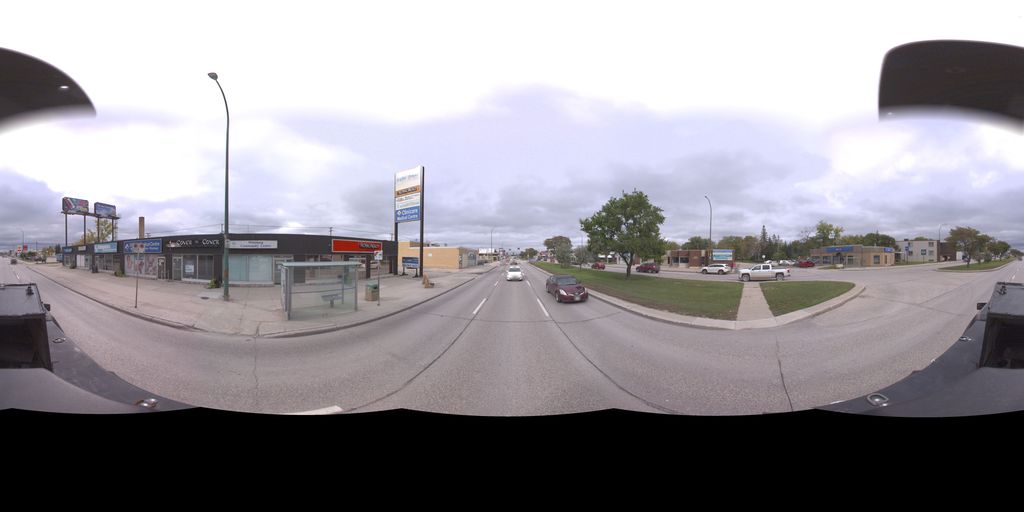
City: winnipeg